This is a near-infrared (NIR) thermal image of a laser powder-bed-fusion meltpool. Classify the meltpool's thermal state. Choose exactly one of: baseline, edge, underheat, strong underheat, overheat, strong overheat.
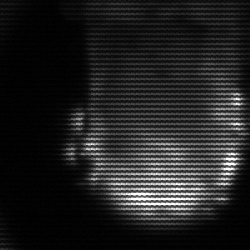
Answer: baseline